Question: I've got some non-ascii characters I'm trying to display in a Swing JComboBox. The characters aren't displaying correctly, I get lots of weird characters where the non-ascii characters should be:

'''
import javax.swing.*;
public class Test {
public static void main(String[] args) {
String[] choices = new String[]{"Good's","Bad's","tmilll"};
for (String s : choices) System.out.println(s);
JComboBox choiceBox = new JComboBox(choices);
JFrame frame = new JFrame("Test");
frame.setSize(400, 400);
frame.add(choiceBox);
frame.setVisible(true);
frame.setDefaultCloseOperation(JFrame.EXIT_ON_CLOSE);
}
}
'''
(Note the slightly different apostrophe in Bad's, which is what started this whole thing.)
The 'System.out.println' call displays the characters just fine in my terminal.
There are a bunch of questions on SO about this, and they suggest listing fonts from the GraphicsEnvironment and picking only ones that claim to display my characters. Unfortunately, this trick doesn't work for me.
'''
Font font = new Font("Ariel", Font.PLAIN, 12);
for (String s : choices) assert font.canDisplayUpTo(s) < 0;
choiceBox.setFont(font);
'''
The assert doesn't fail, but still displays garbled characters.
I'm on OSX 10.6.5, Java(TM) SE Runtime Environment (build 1.6.0_22-b04-307-10M3261)
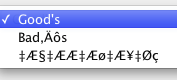
Answer: Make sure your compiler uses the same encoding as your editor (your editor already uses the same as the console, it seems, and the compiler normally uses the default encoding of the VM, given by the 'file.encoding' property).
You can do this by giving the '-encoding' option to the compiler, or the 'encoding=' attribute in ant.